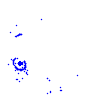
Particle: electron